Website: home-depot
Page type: payment
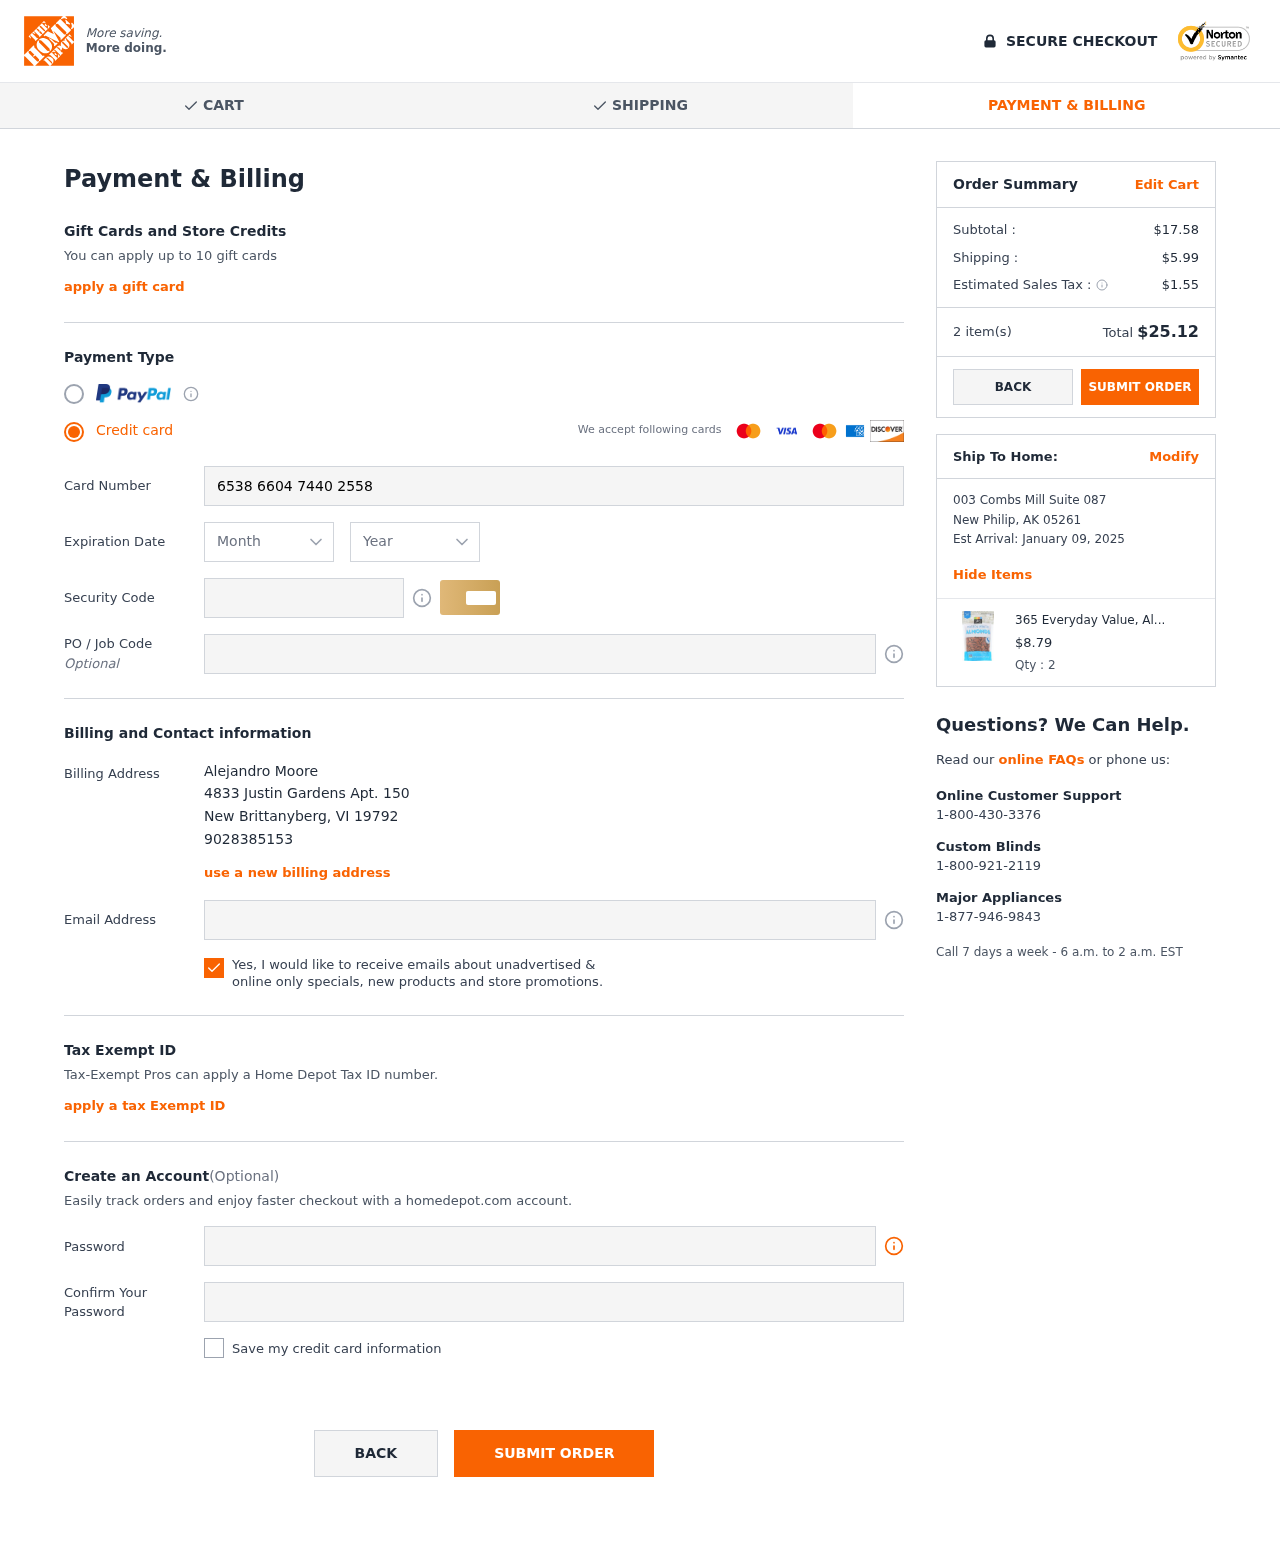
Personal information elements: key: PII_CARD_CVV
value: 183
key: PII_CARD_EXPIRY_MONTH
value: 11
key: PII_CARD_EXPIRY_YEAR
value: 26
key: PII_CARD_NUMBER
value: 6538 6604 7440 2558
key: PII_CITY
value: New Brittanyberg
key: PII_CITY2
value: New Philip
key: PII_EMAIL
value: alejandromoore@hotmail.com
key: PII_FULLNAME
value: Alejandro Moore
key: PII_PHONE
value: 9028385153
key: PII_POSTCODE
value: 19792
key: PII_POSTCODE2
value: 05261
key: PII_STATE_ABBR
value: VI
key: PII_STATE_ABBR2
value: AK
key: PII_STREET
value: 4833 Justin Gardens Apt. 150
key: PII_STREET2
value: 003 Combs Mill Suite 087
Product elements: key: PRODUCT1_NAME
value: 365 Everyday Value, Almonds, Roasted & Unsalted, 16 oz
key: PRODUCT1_PRICE
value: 8.79
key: PRODUCT1_QUANTITY
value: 2
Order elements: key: ORDER_SUBTOTAL
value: $17.58
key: ORDER_SHIPPING_COST
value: $5.99
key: ORDER_TAX
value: $1.55
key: ORDER_NUM_ITEMS
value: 2 item(s)
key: ORDER_TOTAL
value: $25.12
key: ORDER_DELIVERY_DATE
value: January 09, 2025